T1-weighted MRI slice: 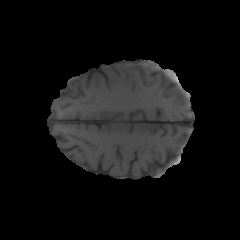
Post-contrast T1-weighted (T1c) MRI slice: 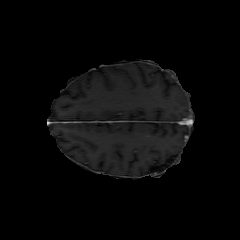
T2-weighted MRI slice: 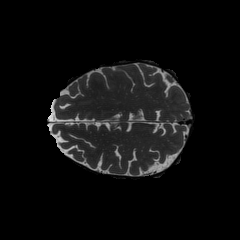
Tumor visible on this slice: no